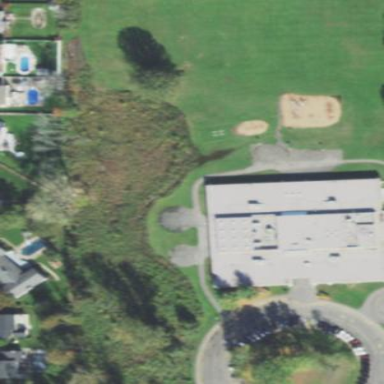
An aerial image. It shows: School.